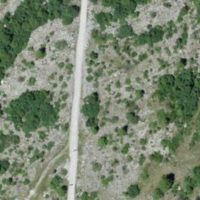
EUNIS habitat code: 47
Species observed at this site:
Empetrum nigrum
Saxifraga paniculata
Campanula barbata
Chamaenerion fleischeri
Pyrrhocorax graculus
Alnus alnobetula